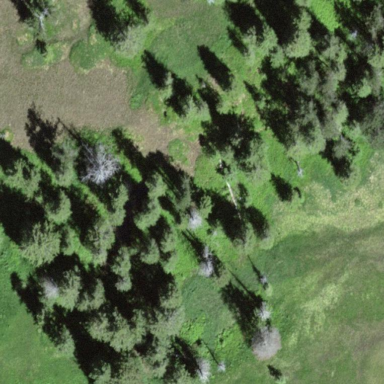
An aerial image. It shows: Forest area.